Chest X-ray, PA view. Patient: 70 years old, sex M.
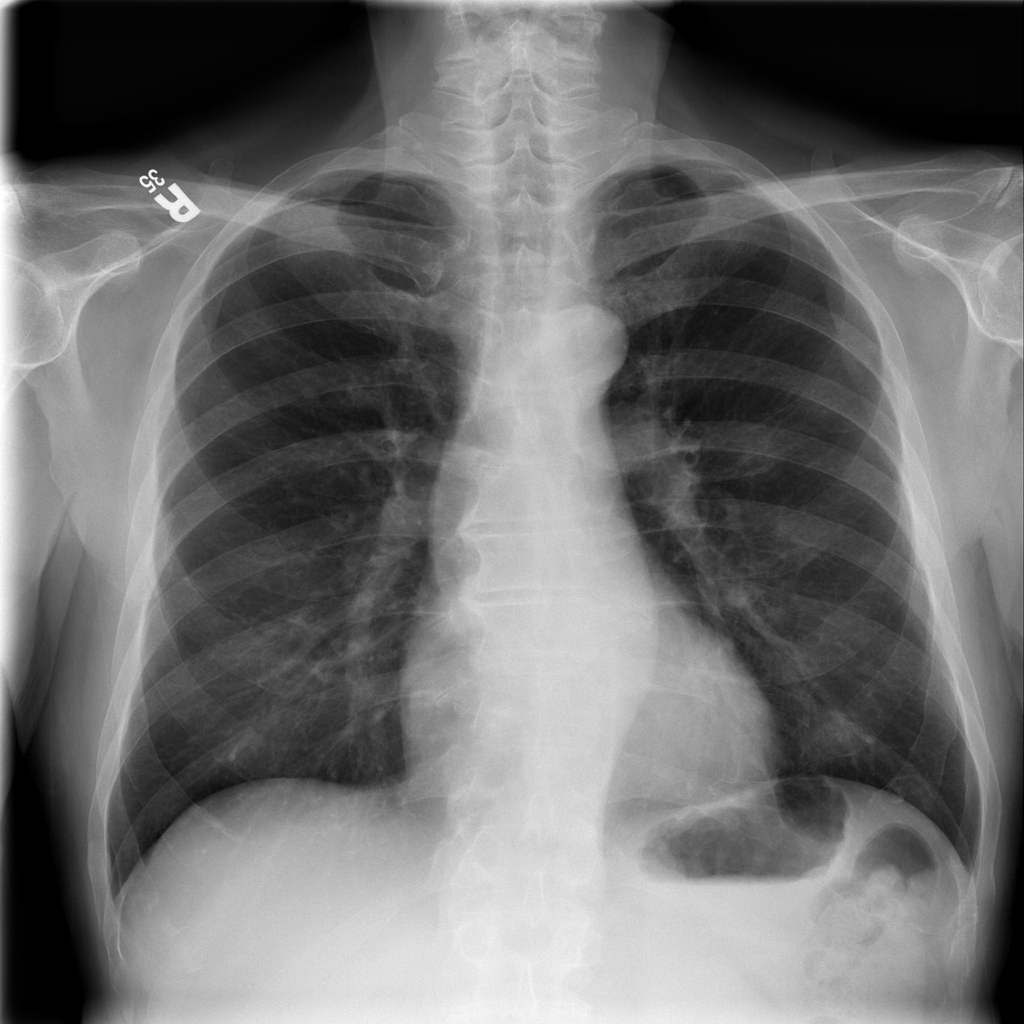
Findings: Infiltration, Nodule